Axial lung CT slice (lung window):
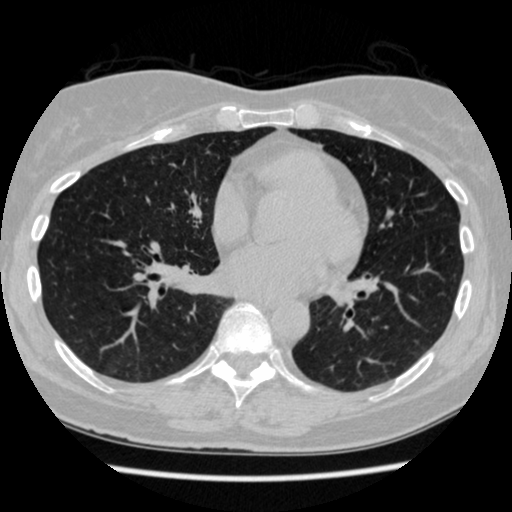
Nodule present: no